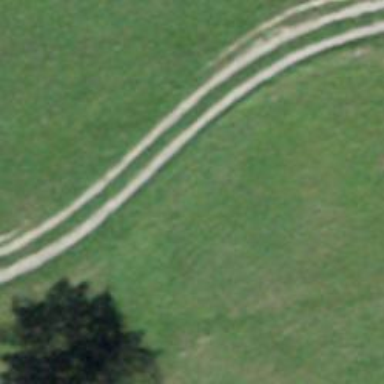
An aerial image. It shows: Track with grade3 tracktype.